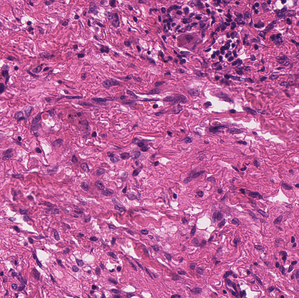
Tumor epithelial tissue: no
Tumor-associated stroma tissue: yes
Normal tissue: no